四年级 · 算术
为了庆祝“六一”儿童节, 学校要为参加合唱队队员购买服装。 24 名队员一共需要多少钱?

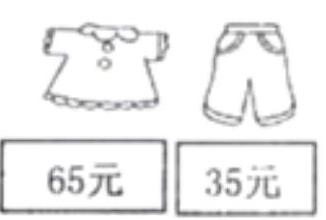
答案: 解解: $24 \times(65+35)$

$=24 \times 100$

$=2400 （$ 元）

答: 24 名队员一共需要 2400 元。
解析: 解2400 元

【分析】上衣的单价加上裤子的单价等于一套服装的价钱, 乘人数即可解答。

【详解】 $(65+35) \times 24$

$=100 \times 24$

$=2400$ （元）

答: 24 名队员一共需要 2400 元钱。
【点睛】本题主要考查学生对总价、单价、数量三者之间关系的掌握和灵活运用。